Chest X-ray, PA view. Patient: 51 years old, sex F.
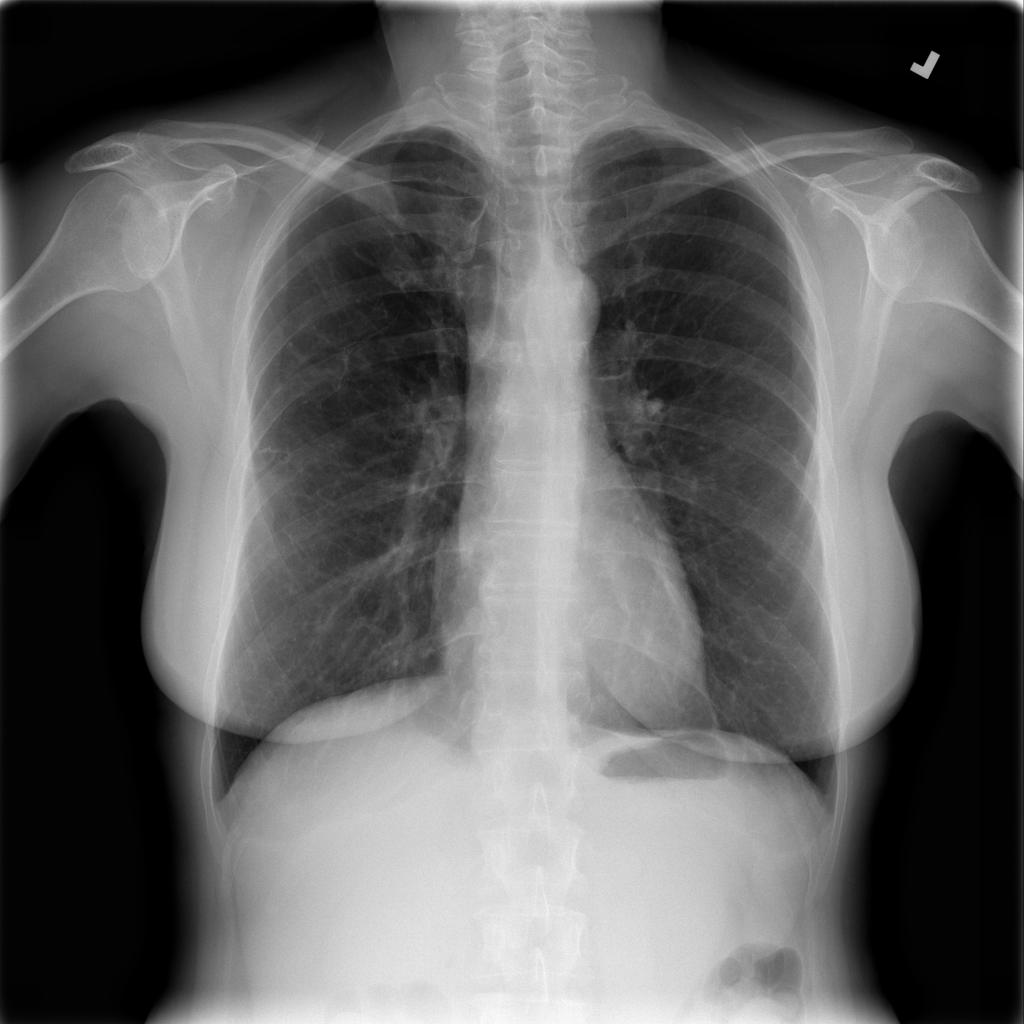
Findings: No Finding